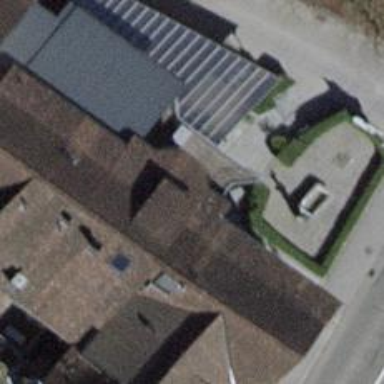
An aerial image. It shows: Restaurant.